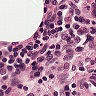
Metastatic tissue present: no